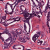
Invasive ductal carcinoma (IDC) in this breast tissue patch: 1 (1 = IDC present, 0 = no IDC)